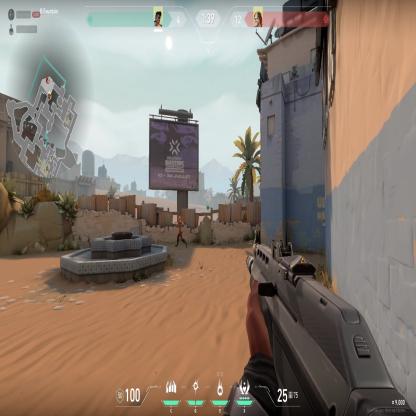
Label: enemy